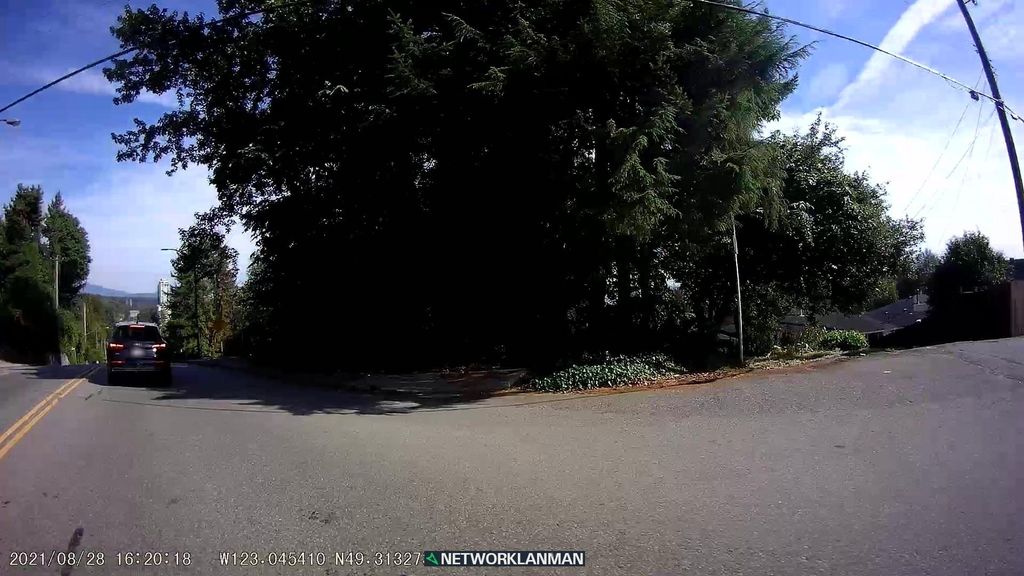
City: vancouver